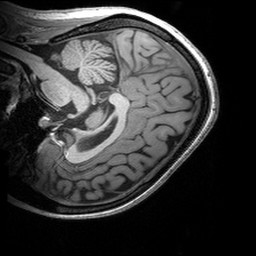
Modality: T1w
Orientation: sagittal
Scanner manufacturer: siemens
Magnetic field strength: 3 T
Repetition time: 2.53 s
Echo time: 0.00299 s